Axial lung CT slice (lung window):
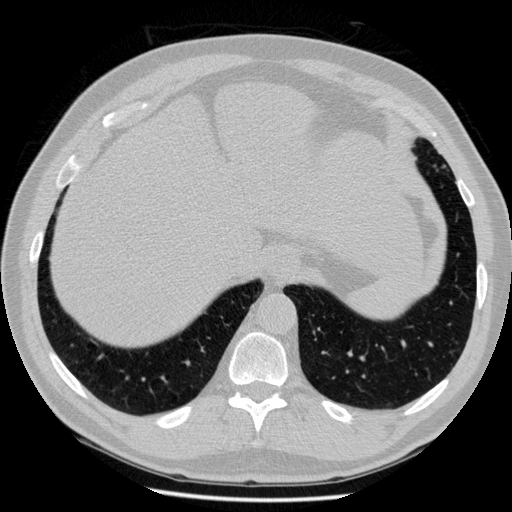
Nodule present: no